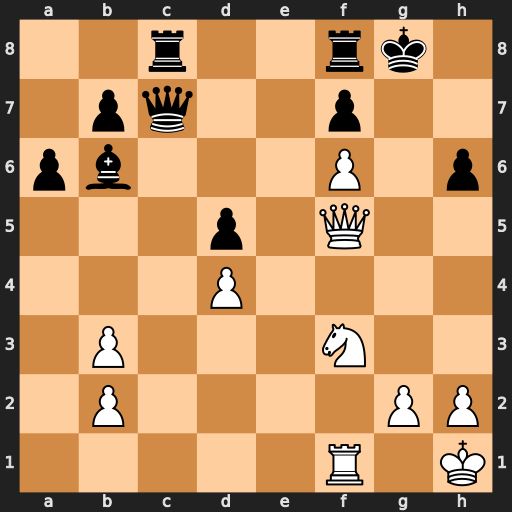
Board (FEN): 2r2rk1/1pq2p2/pb3P1p/3p1Q2/3P4/1P3N2/1P4PP/5R1K
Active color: w
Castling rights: -
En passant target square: -
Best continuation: Qg4+ Kh8 Qg7#